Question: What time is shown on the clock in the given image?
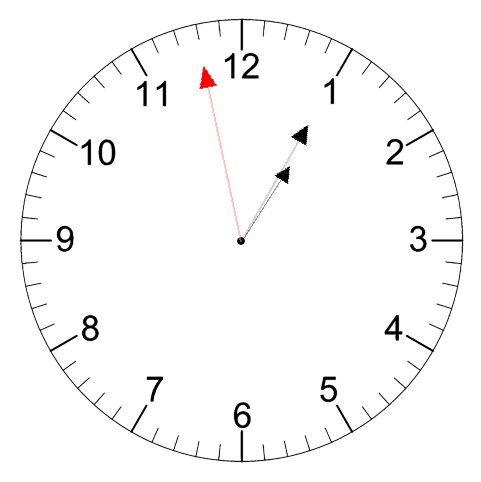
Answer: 01:04:58